如图，已知点 $P$ 在平行四边形 $ABCD$ 所在平面外，$E$ 为线段 $AD$ 上靠近 $A$ 的三等分点，$F$ 为线段 $PC$ 上一点，当 $PA\parallel$ 平面 $BEF$ 时，$\dfrac{PF}{FC}=\underline{\hspace{3cm}}$．

\vspace{0.8cm}

\begin{center}

\end{center}
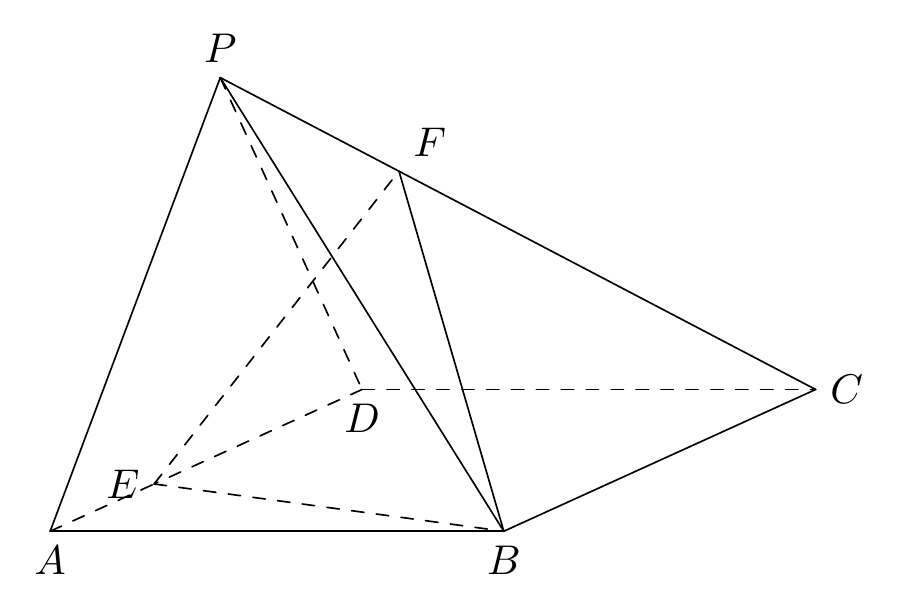
【解答】
\color{red}

【答案】$\dfrac{1}{3}$

\vspace{0.4em}

【解析】连接 $AC\cap BE=O$，连接 $FO$。

由 $\square ABCD$，$E$ 为线段 $AD$ 上靠近 $A$ 的三等分点，

得 $AE\parallel BC$，

$\dfrac{AO}{OC}=\dfrac{AE}{BC}=\dfrac{AE}{AD}=\dfrac{1}{3}$。

\vspace{0.4em}

由 $PA\parallel$ 平面 $BEF$，

得平面 $APC\cap$ 平面 $BEF=OF$。

又 $AP\subset$ 平面 $APC$，得 $AP\parallel OF$。

\vspace{0.4em}

所以 $\dfrac{PF}{FC}=\dfrac{AO}{OC}=\dfrac{1}{3}$。

\vspace{0.4em}

故答案为：$\dfrac{1}{3}$。

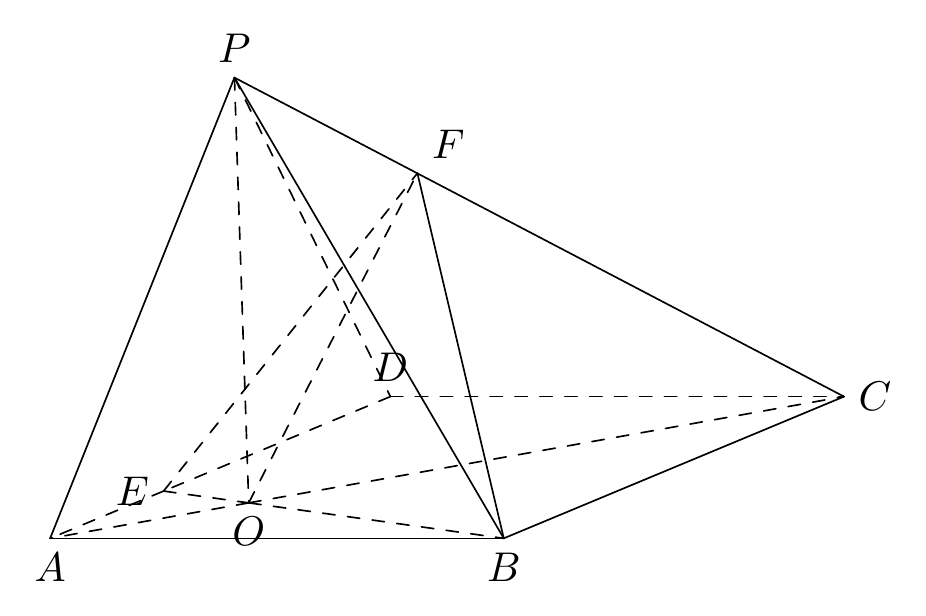